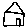
Label: house